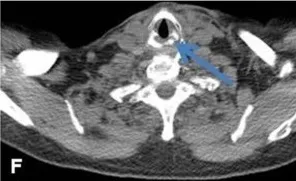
Essentially unchanged size of the residual soft tissue on non-contrast, low-dose CT of the PET/CT.
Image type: radiology (ct)